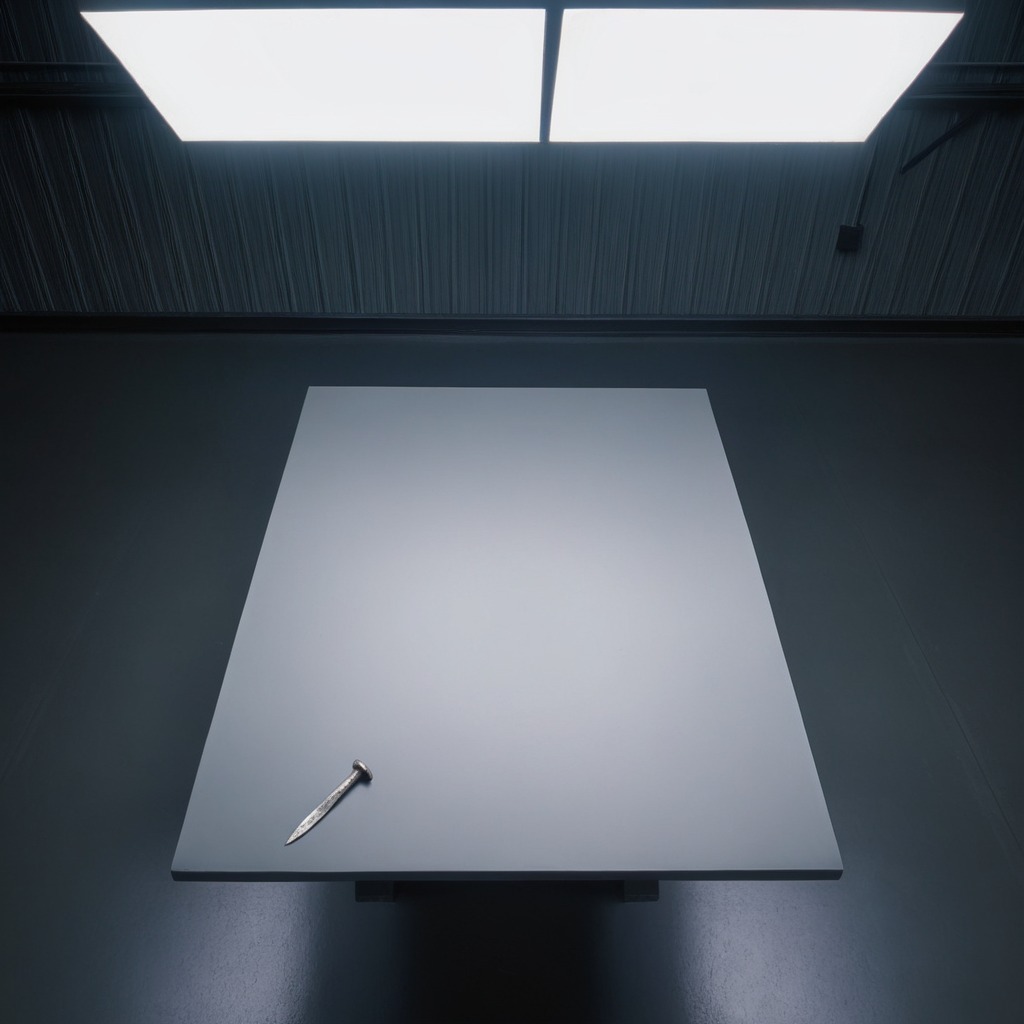
A nail is lying on the tabletop.